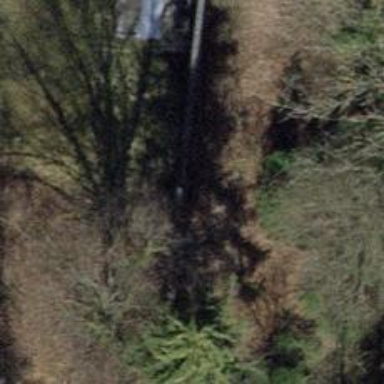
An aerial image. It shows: Retaining wall.